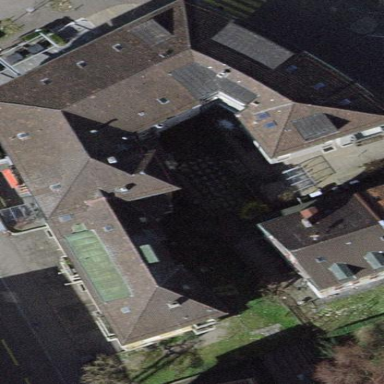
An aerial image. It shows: Hipped roof apartment building.